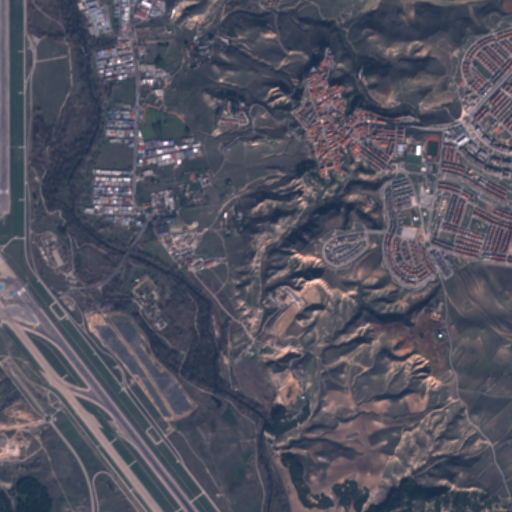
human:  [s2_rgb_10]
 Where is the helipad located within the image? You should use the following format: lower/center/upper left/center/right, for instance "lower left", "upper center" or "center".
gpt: The helipad is located in the upper center of the image.
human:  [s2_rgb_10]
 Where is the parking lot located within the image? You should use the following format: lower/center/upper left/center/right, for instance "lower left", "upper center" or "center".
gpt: The parking lot is located in the upper right of the image.
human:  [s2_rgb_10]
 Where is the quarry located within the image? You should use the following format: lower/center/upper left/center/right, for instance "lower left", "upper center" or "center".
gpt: The quarry is located in the center of the image.
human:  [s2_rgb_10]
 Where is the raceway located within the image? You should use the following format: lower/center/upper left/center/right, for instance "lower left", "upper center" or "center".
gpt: The raceway is located in the center left of the image.
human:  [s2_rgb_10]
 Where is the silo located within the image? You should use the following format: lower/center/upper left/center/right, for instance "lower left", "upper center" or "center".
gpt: The silo is located in the upper right of the image.
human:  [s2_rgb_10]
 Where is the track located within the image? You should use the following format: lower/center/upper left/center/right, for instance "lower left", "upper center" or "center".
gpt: The track is located in the upper right of the image.
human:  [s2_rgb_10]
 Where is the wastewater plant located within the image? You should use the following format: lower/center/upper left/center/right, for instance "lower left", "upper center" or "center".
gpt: The wastewater plant is located in the center left of the image.
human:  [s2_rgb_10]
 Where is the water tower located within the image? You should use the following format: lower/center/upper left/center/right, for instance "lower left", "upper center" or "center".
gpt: The water tower is located in the upper center of the image.
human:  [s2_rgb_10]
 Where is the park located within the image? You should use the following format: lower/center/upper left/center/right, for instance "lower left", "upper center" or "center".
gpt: There is no park in the image.